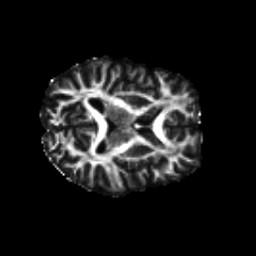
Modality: FA
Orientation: axial
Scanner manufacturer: siemens
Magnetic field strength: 3 T
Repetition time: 4.16 s
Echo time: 0.0806 s